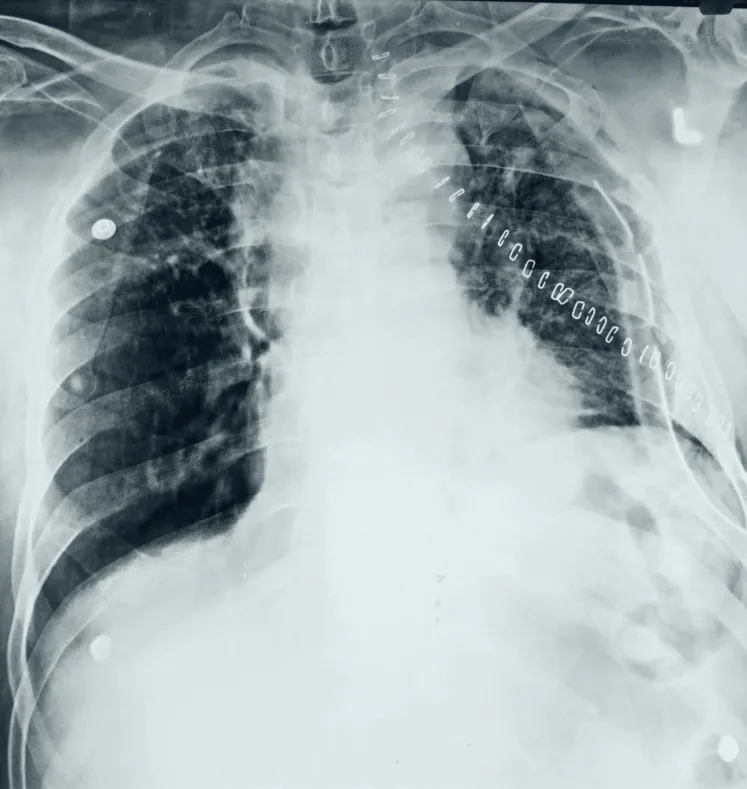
Post-operative chest radiograph. Chest X-ray showing adequate left lung expansion following upper lobectomy.
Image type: radiology (x_ray)